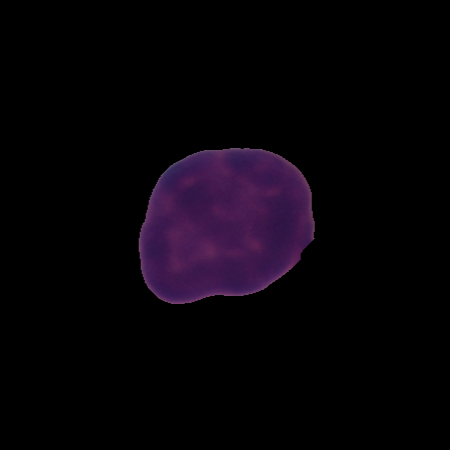
Label: healthy